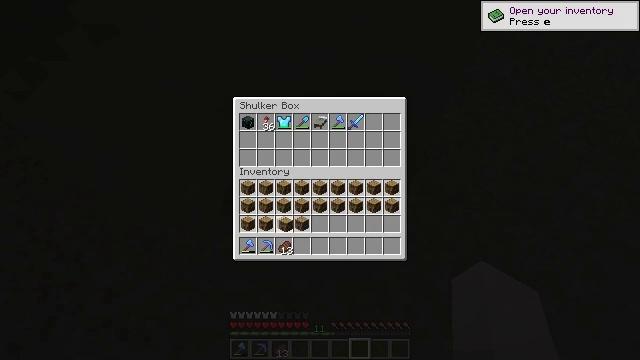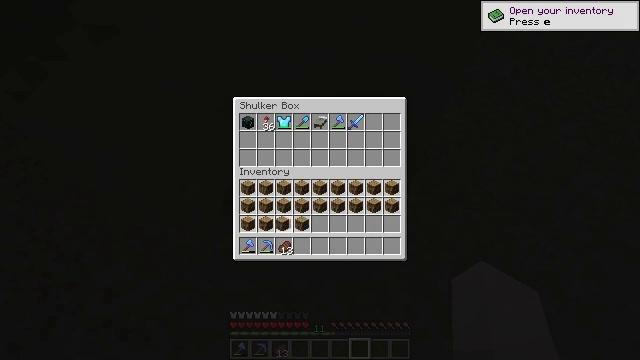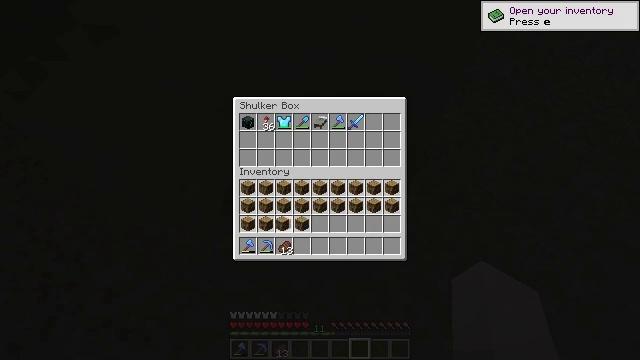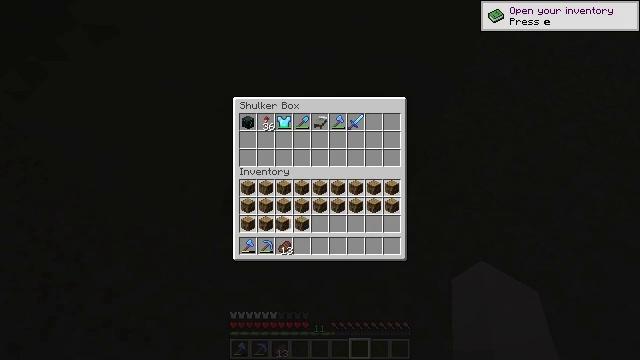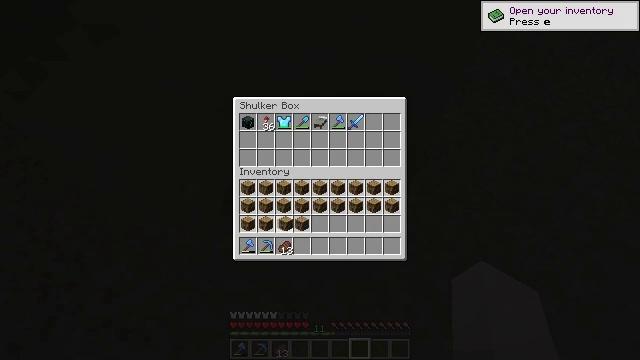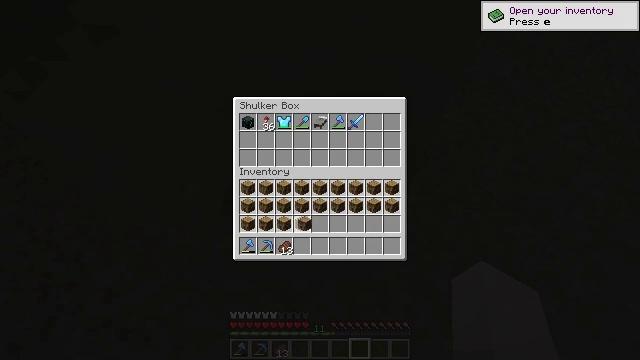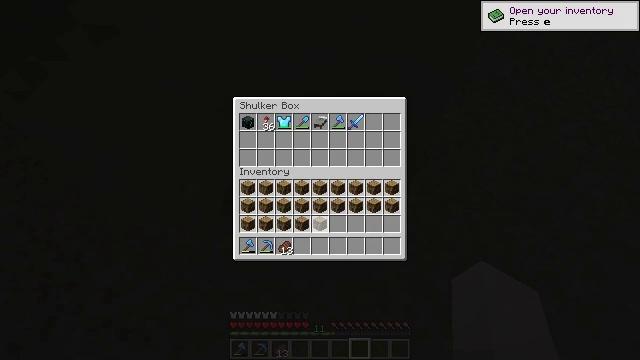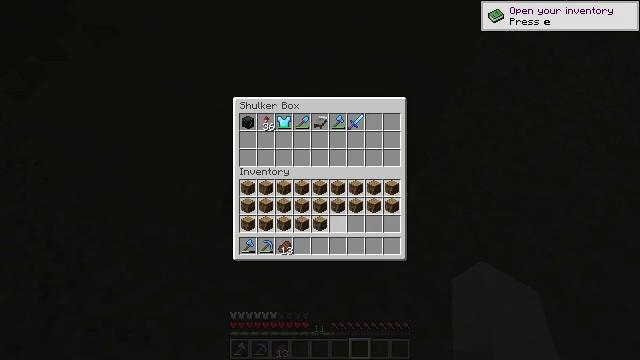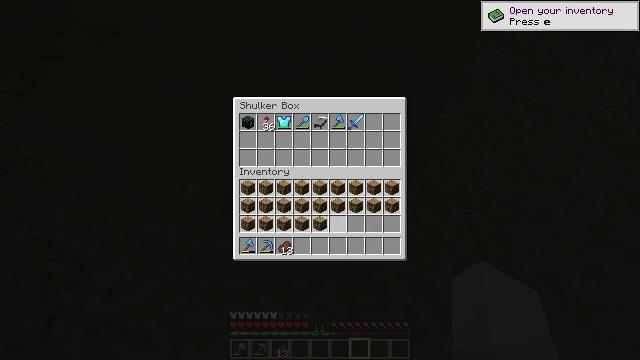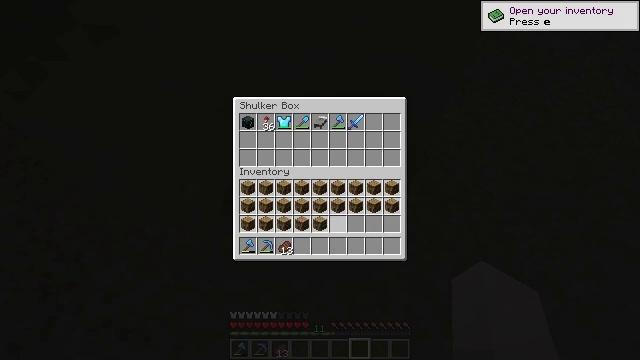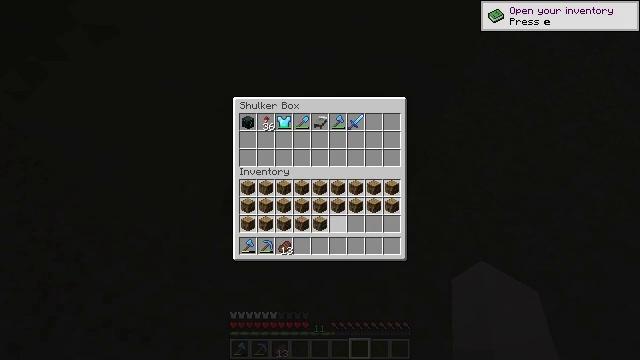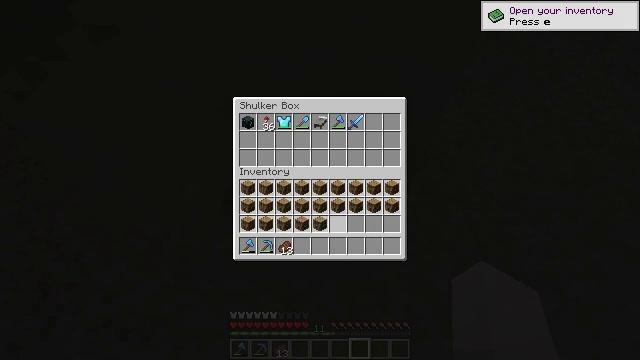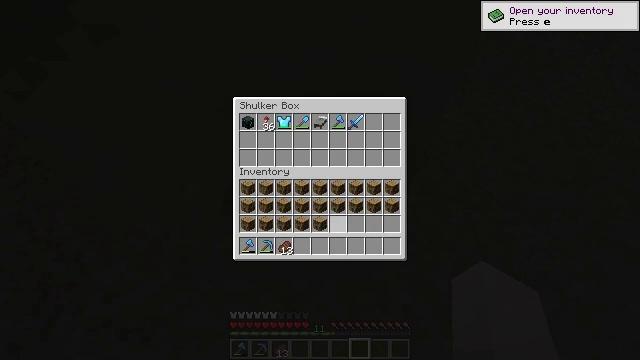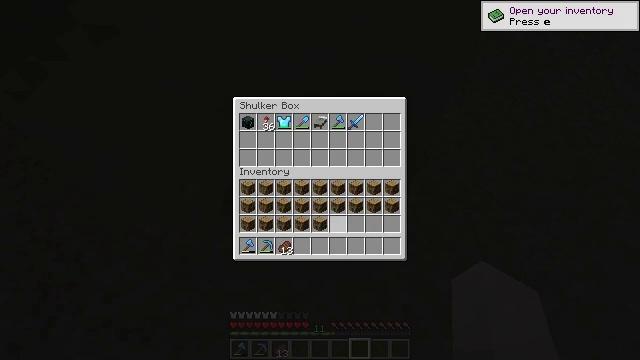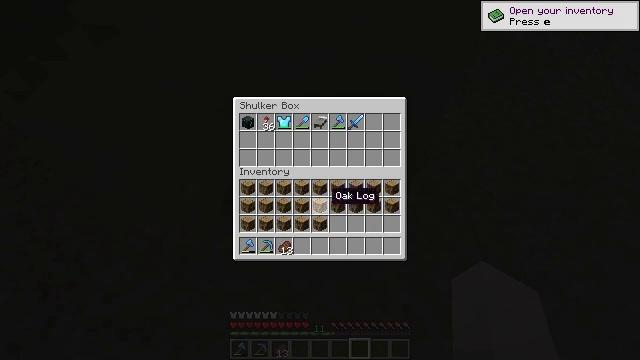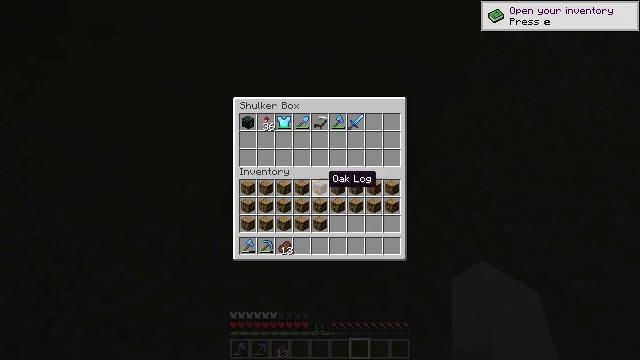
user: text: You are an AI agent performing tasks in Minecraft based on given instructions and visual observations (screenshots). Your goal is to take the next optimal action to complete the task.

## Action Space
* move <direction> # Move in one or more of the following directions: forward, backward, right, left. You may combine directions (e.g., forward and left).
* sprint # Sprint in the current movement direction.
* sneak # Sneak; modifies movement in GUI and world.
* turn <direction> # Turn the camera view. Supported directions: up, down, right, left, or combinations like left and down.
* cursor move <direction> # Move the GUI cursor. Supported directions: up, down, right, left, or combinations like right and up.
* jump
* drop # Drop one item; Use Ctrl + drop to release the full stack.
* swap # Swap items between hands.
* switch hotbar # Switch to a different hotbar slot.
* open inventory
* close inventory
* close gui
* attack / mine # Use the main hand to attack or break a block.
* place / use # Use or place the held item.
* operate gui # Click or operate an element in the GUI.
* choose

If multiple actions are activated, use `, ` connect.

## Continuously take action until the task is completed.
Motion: motion action
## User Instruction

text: Left click on the ender chest to mine.
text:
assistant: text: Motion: choose
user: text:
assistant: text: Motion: choose
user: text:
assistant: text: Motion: choose
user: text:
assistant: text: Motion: choose
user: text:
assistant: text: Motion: cursor move right, choose
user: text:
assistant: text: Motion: cursor move right, choose
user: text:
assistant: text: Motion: choose
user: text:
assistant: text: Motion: choose
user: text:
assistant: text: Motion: choose
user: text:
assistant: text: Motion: choose
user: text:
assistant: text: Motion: choose
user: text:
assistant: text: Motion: no_op
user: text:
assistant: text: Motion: no_op
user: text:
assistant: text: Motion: cursor move up
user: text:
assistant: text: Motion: cursor move up
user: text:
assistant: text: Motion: cursor move up
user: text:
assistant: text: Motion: cursor move right and up
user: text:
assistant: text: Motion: cursor move up
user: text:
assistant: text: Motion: no_op
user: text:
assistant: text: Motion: no_op
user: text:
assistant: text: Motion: no_op
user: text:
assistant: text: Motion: no_op
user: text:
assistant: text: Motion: no_op
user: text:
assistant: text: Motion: no_op
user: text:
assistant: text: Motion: no_op
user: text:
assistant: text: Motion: no_op
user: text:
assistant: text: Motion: no_op
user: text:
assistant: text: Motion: no_op
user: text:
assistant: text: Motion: no_op
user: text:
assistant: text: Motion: no_op